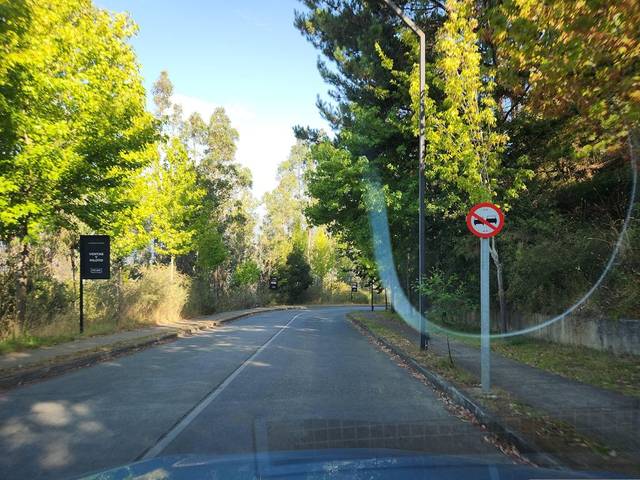
Region: Chile
Coordinates: -36.849, -73.075